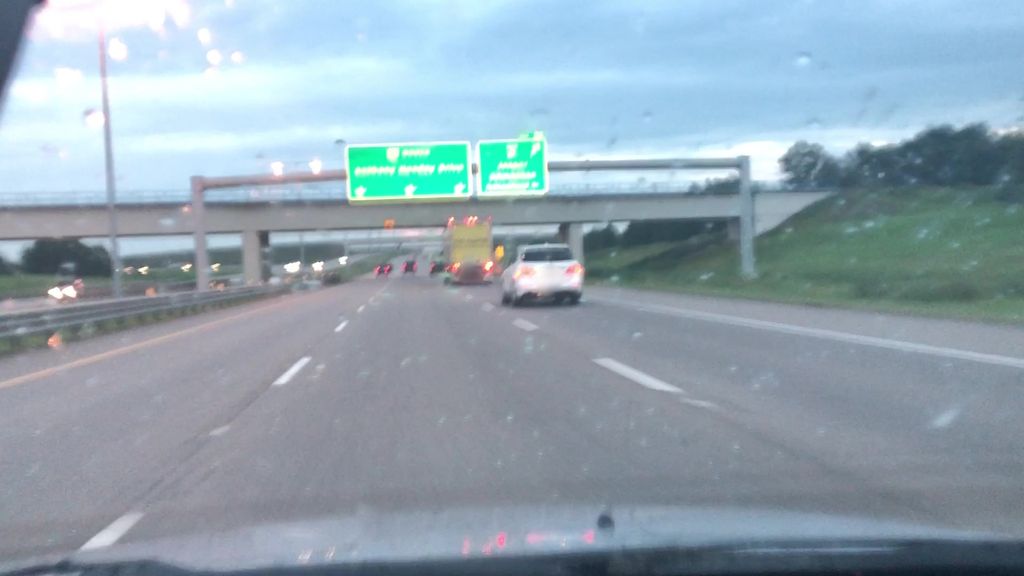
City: edmonton